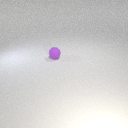
small purple rubber sphere